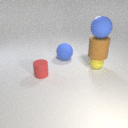
small yellow rubber sphere below large blue rubber sphere